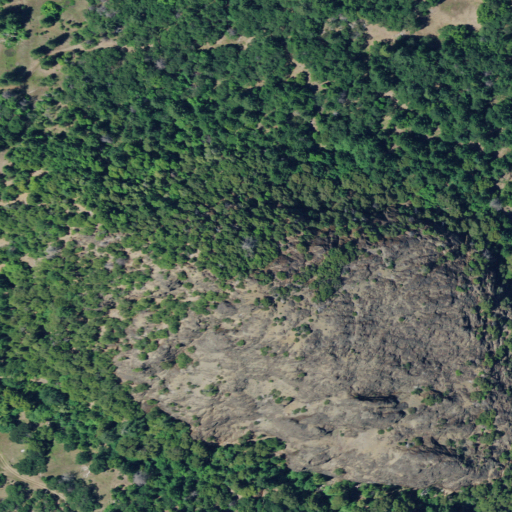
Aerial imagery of mountain in California named Big Rock containing evergreen forest, shrub, mixed forest, grassland, deciduous forest, open development, and low intensity development